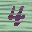
Label: 4